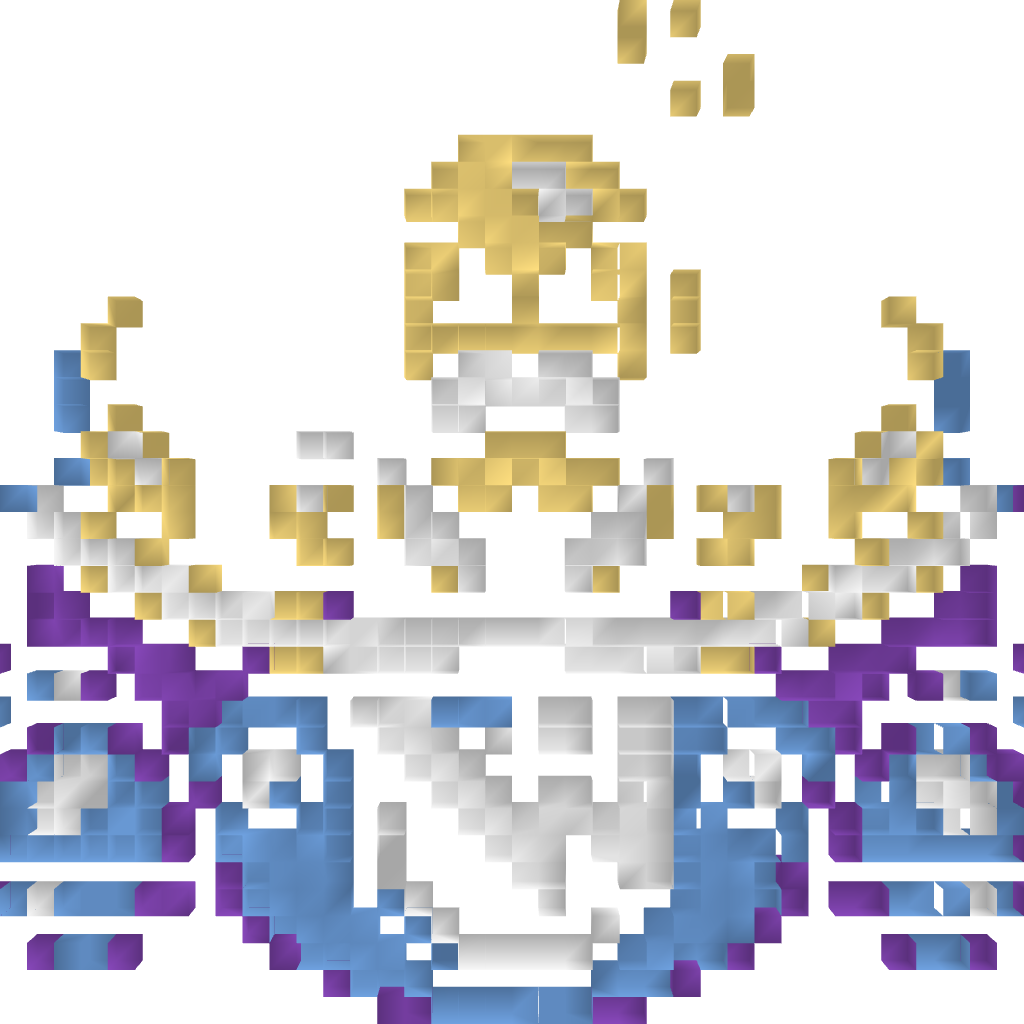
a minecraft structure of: Wily Capsule #2 (ErnieCIII) bad low quality